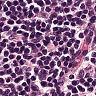
Metastatic tissue present: no